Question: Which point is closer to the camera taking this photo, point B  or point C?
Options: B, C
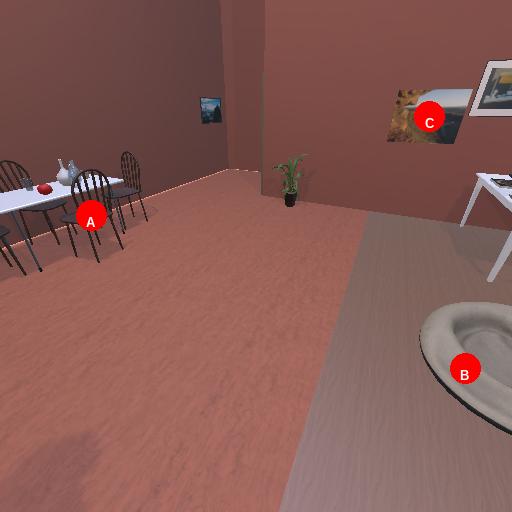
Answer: B